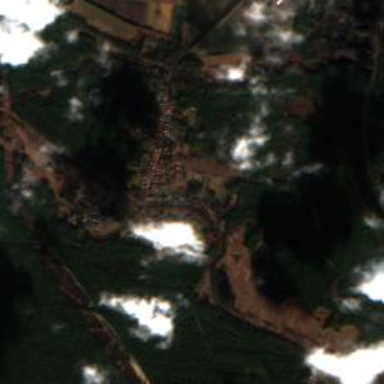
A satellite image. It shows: Village area.